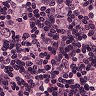
Metastatic tissue present: yes